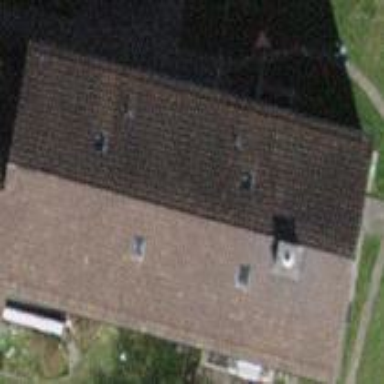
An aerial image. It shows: Gabled roof apartments building.